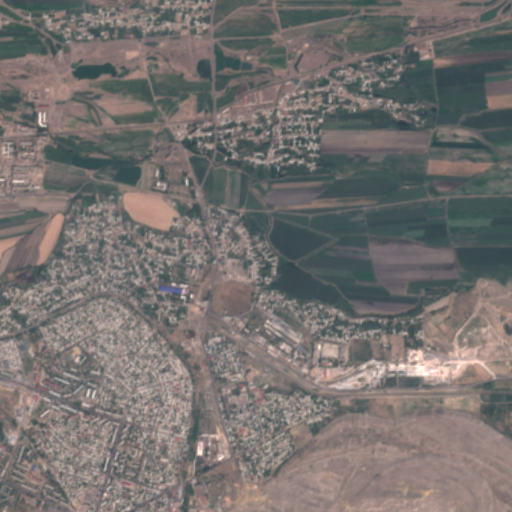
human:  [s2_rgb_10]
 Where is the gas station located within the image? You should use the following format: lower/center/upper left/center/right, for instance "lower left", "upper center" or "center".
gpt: The gas station is located in the lower left of the image.
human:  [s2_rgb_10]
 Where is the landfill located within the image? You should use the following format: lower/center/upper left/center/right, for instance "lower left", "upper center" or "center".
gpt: The landfill is located in the lower right of the image.
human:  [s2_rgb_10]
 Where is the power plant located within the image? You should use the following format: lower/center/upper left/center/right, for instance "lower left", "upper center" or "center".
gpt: The power plant is located in the lower center of the image.
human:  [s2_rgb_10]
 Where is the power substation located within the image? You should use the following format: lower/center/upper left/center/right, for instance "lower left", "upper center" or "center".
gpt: The power substation is located in the upper left of the image.
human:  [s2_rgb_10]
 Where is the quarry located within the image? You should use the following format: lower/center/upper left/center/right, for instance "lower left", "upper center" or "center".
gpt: The quarry is located in the lower right of the image.
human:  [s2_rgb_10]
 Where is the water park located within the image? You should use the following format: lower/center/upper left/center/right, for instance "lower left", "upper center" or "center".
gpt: The water park is located in the lower left of the image.
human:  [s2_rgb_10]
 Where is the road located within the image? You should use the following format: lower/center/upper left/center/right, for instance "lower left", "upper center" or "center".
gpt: There is no road in the image.